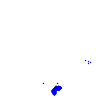
Particle: electron